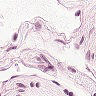
Metastatic tissue present: no